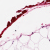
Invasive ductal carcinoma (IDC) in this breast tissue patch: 0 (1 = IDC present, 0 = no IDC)